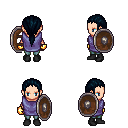
a pixel art fantasy rpg character, female body template, human, light skin, chain tabard jacket, teal pants, raven ponytail hairstyle, gold gloves, black shoes, shield, four views (front, back, left, right), 2x2 character sprite sheet, small pixel art, hard edges, no anti-aliasing